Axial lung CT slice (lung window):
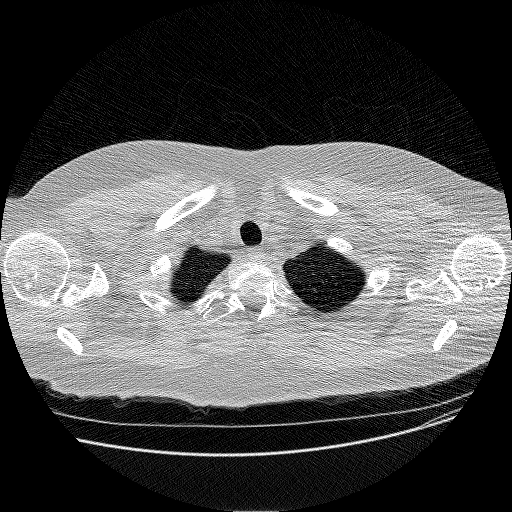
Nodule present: no